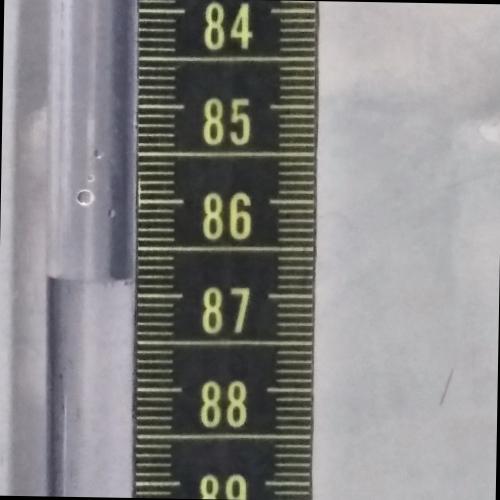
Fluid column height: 86.8 cm